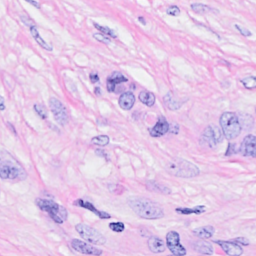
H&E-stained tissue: Breast